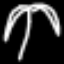
Label: palm tree